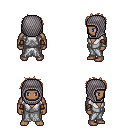
a pixel art fantasy rpg character, male body template, human, dark skin, white robe, teal pants, light blonde bedhead hairstyle, chain hood, leather bracers, four views (front, back, left, right), 2x2 character sprite sheet, small pixel art, hard edges, no anti-aliasing